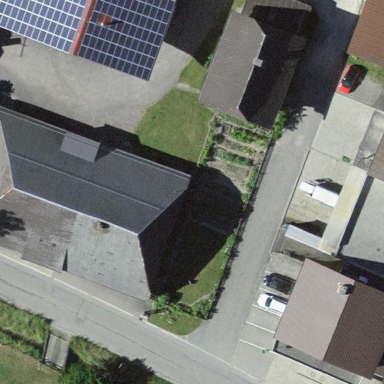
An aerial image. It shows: Farm building.